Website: macys
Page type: delivery-shipping
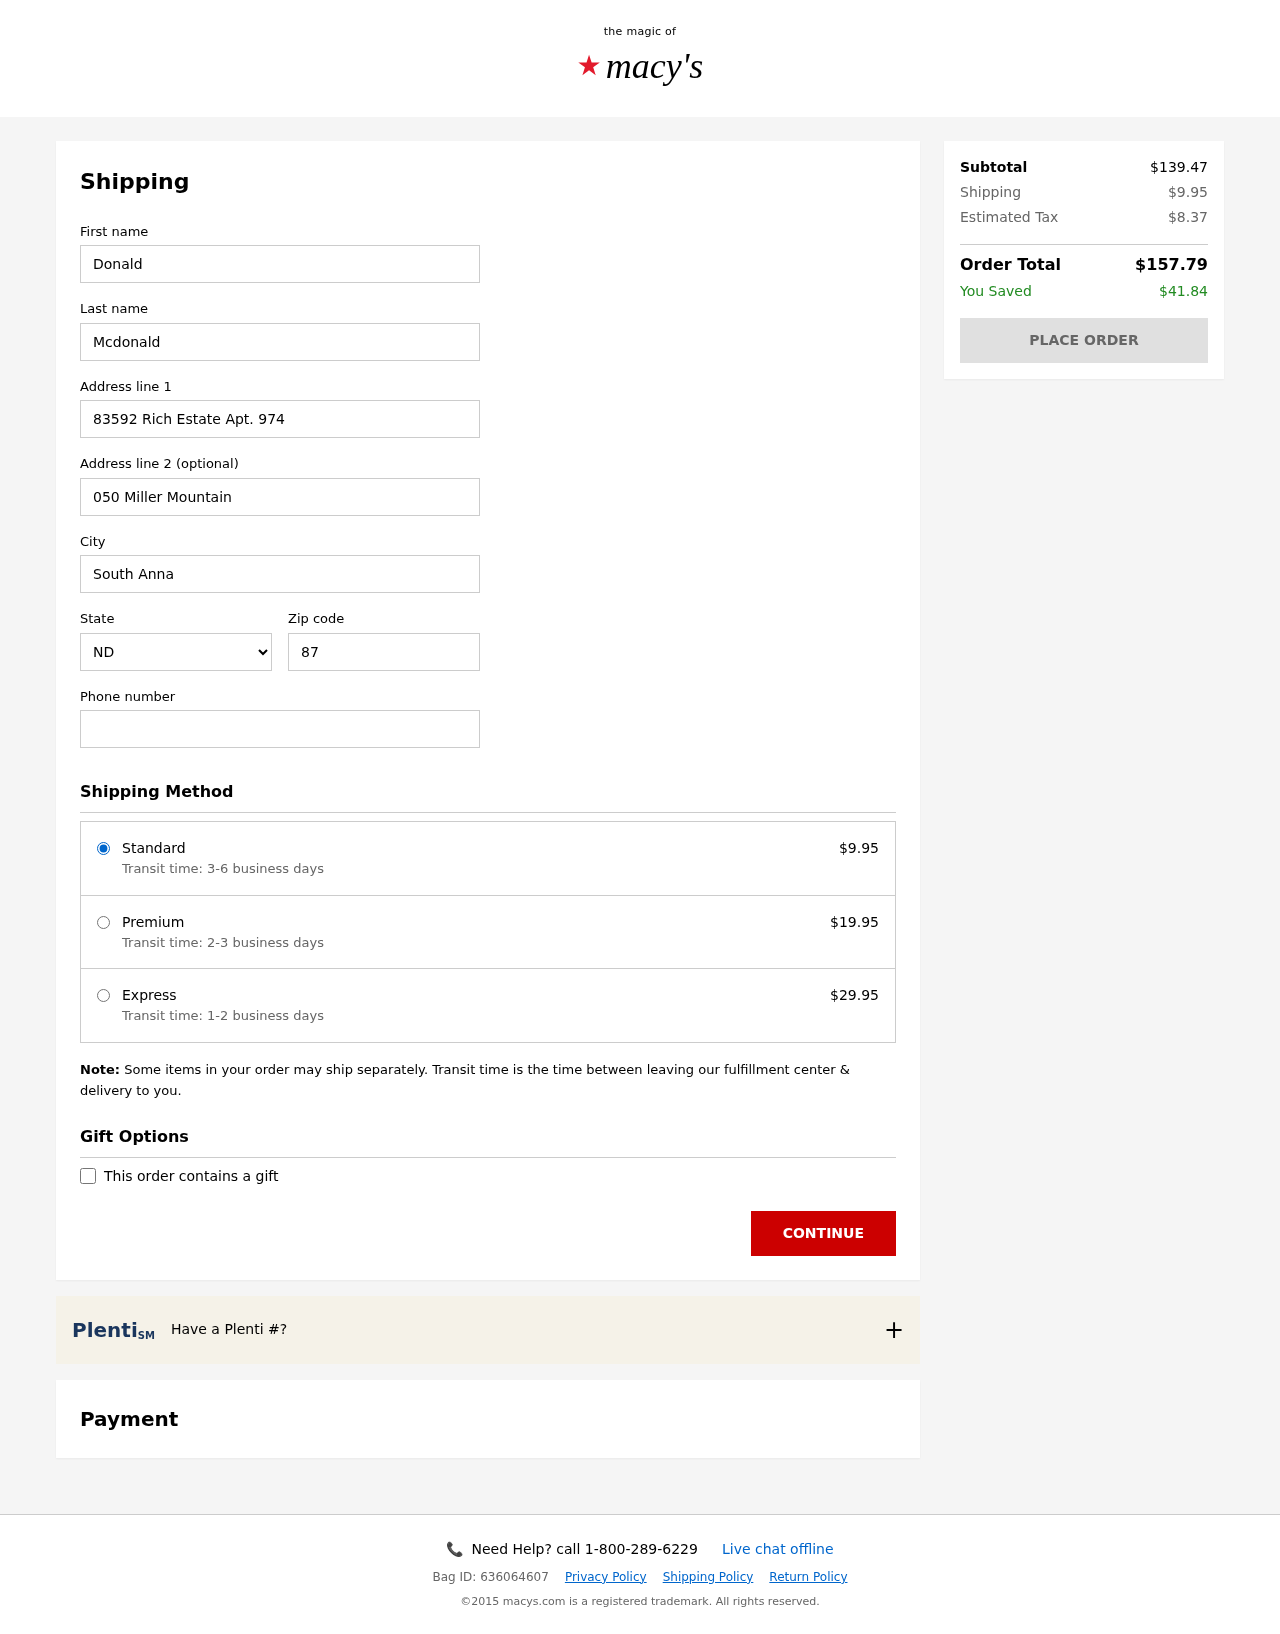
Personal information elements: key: PII_CITY
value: South Anna
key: PII_FIRSTNAME
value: Donald
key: PII_LASTNAME
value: Mcdonald
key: PII_PHONE
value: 9779398858
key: PII_POSTCODE
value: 87077
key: PII_STATE_ABBR
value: ND
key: PII_STREET
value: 83592 Rich Estate Apt. 974
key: PII_STREET2
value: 050 Miller Mountain
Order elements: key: ORDER_SHIPPING_COST
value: $9.95
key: ORDER_SHIPPING_PREMIUM
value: $19.95
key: ORDER_SHIPPING_EXPRESS
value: $29.95
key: ORDER_SUBTOTAL
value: $139.47
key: ORDER_TAX
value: $8.37
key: ORDER_TOTAL
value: $157.79
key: ORDER_SAVINGS
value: $41.84